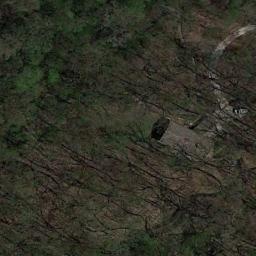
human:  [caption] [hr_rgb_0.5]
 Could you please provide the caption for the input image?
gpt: In a sparse residential area there is a house and many withered trees .

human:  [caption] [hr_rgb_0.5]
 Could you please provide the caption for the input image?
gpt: There are several houses on one side of the highway .

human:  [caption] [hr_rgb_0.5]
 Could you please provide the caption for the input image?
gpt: Many trees are around the sparse residential .

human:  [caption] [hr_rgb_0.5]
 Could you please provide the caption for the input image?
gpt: The sparse residential is on the bare land next to some trees and a road .

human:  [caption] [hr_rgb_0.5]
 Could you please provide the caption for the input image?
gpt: A sparse residential area with many withered trees and a building .